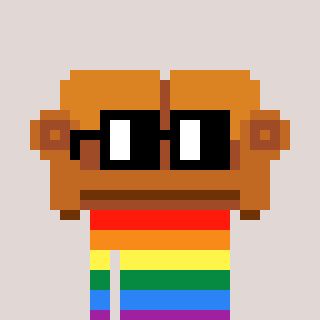
a pixel art character with square black glasses, a couch-shaped head and a darkbrown-colored body on a warm background